Interaction volume radius: 5 \u00c5
Interaction volume height: 20 \u00c5
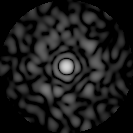
Disorder parameter: 0.8619